Chest X-ray:
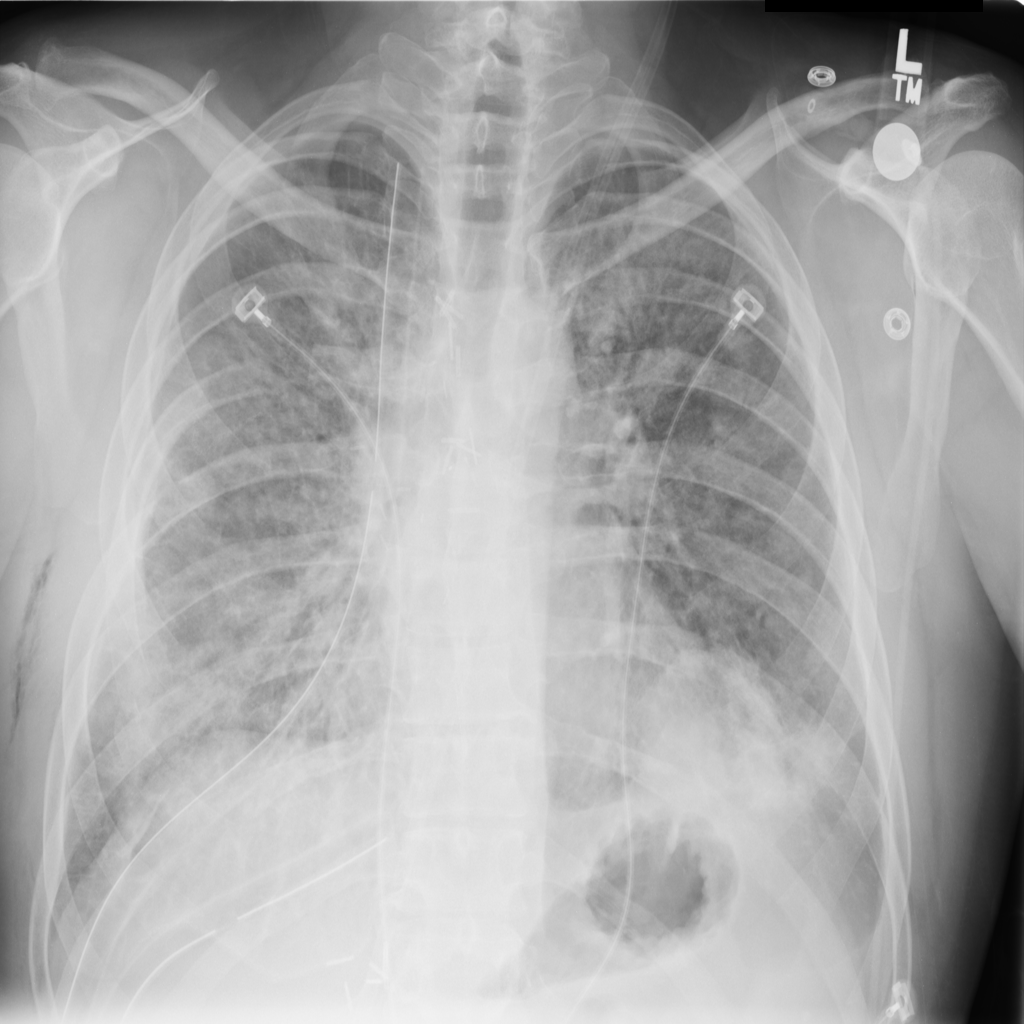
Findings: Mass, Consolidation, Effusion, Fracture
No abnormal finding: no